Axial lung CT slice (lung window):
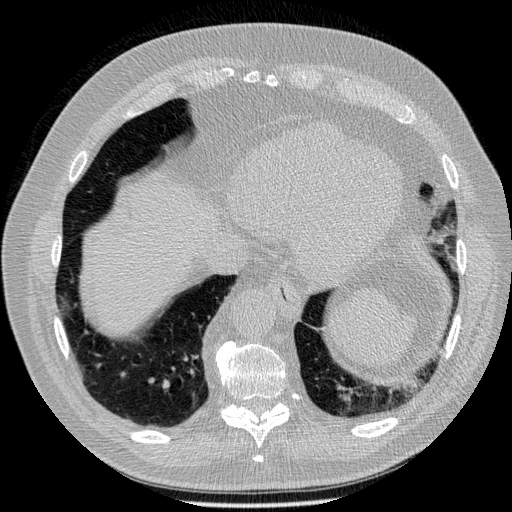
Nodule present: no